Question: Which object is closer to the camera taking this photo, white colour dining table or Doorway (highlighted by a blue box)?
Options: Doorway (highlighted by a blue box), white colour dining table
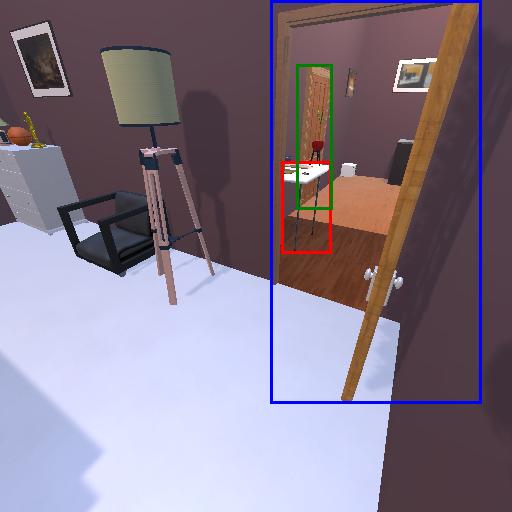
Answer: Doorway (highlighted by a blue box)